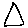
Label: triangle